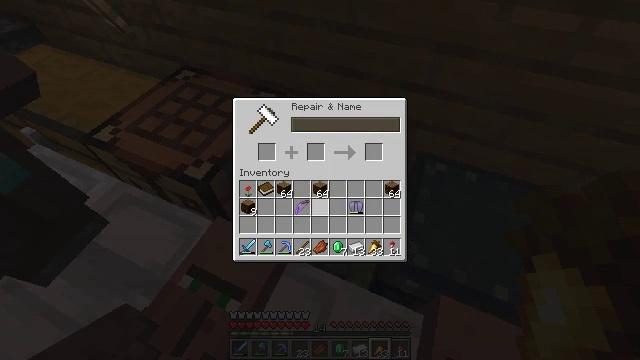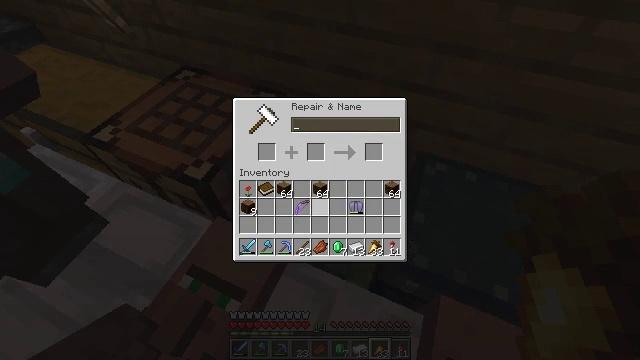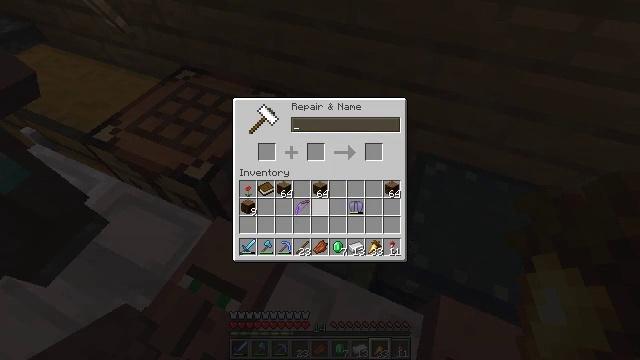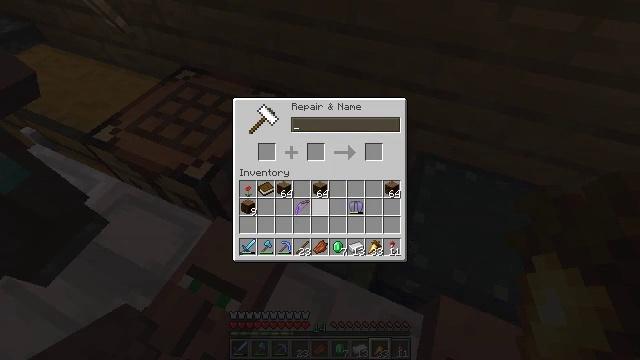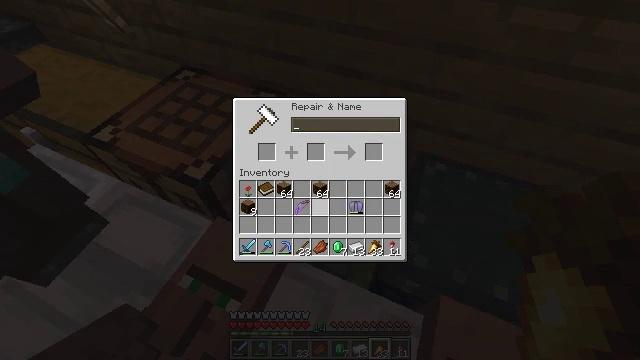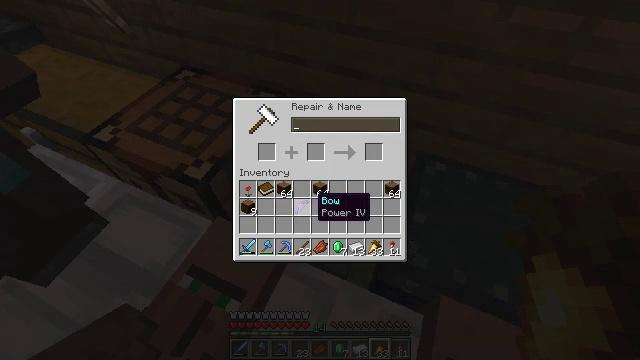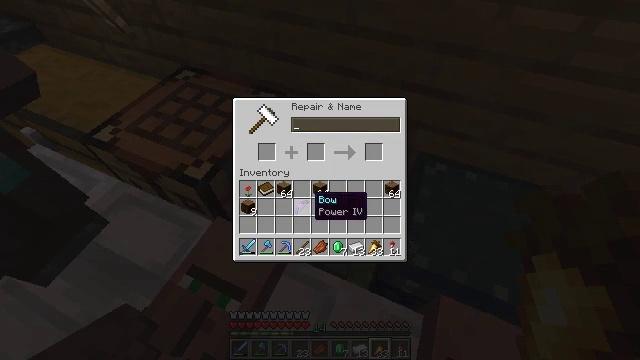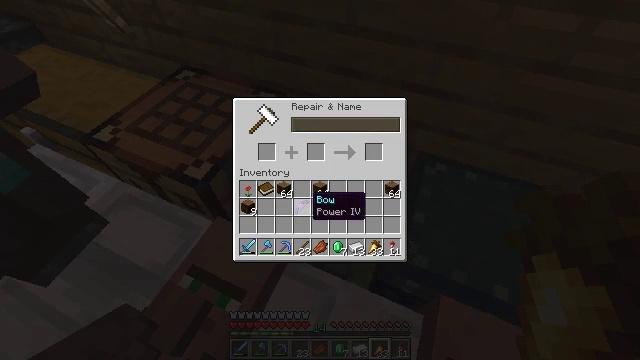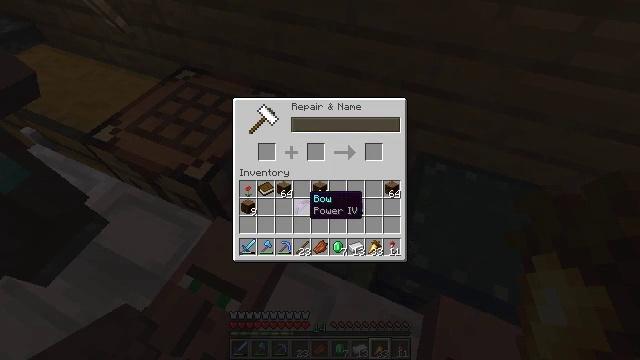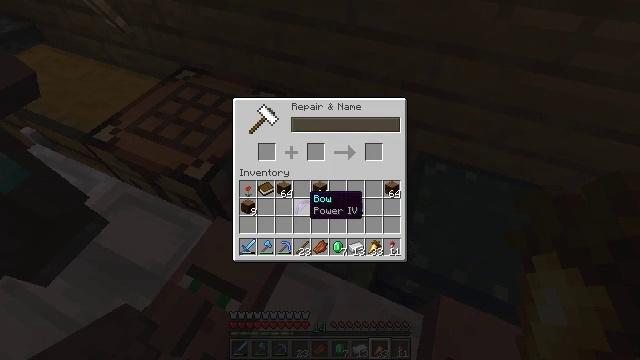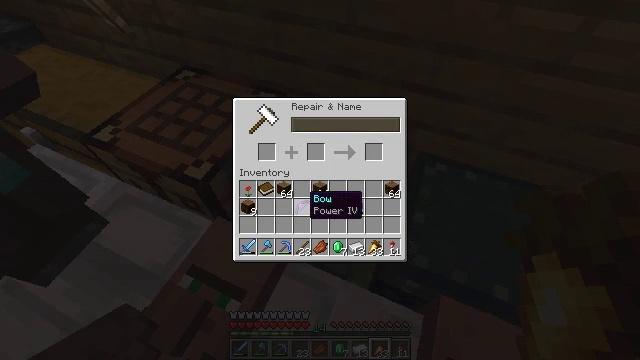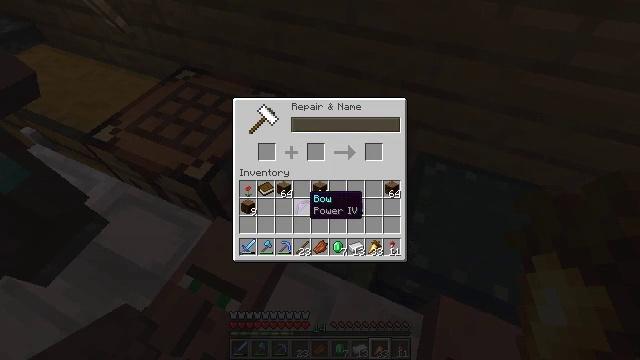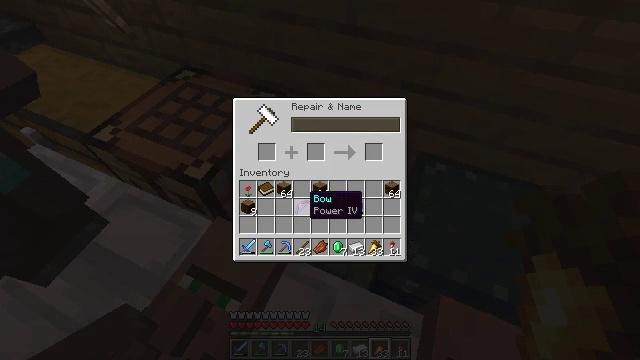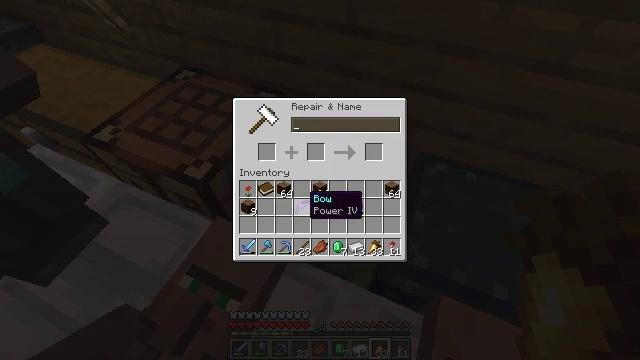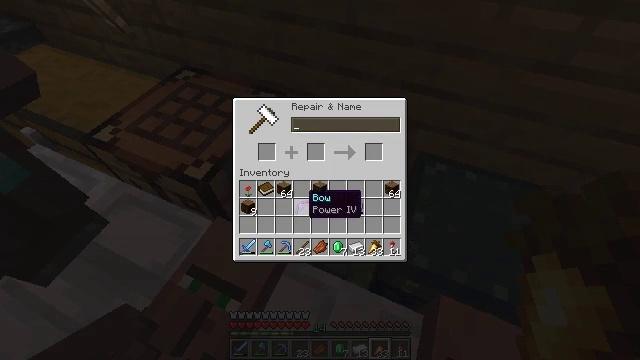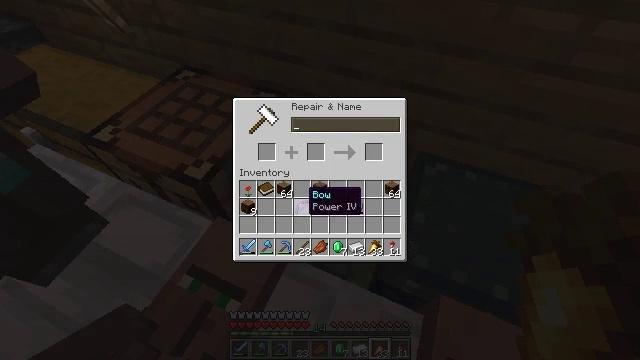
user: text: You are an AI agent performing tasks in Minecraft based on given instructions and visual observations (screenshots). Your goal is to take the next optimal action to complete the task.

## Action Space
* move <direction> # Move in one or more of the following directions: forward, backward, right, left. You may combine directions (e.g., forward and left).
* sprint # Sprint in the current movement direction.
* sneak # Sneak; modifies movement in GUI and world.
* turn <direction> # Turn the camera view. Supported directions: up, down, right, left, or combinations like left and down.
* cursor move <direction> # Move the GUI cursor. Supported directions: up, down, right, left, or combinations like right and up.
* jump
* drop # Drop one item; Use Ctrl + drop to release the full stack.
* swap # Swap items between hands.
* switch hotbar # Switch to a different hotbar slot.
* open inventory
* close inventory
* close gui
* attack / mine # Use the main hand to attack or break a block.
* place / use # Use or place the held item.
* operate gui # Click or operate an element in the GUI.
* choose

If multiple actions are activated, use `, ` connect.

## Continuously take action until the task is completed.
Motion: motion action
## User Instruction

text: Create an arrow in the crafting menu.
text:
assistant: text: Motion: no_op
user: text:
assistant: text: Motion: no_op
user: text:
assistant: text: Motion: no_op
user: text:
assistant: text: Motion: no_op
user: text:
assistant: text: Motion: no_op
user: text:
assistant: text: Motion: no_op
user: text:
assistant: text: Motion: no_op
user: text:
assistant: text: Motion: no_op
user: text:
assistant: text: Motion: no_op
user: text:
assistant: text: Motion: no_op
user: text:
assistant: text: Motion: no_op
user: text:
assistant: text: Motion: no_op
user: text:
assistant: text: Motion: no_op
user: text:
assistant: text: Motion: no_op
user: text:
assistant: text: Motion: no_op
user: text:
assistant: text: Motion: no_op
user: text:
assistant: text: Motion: no_op
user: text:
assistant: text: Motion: no_op
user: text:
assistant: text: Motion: no_op
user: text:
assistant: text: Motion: no_op
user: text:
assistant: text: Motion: no_op
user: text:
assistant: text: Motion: no_op
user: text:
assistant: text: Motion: no_op
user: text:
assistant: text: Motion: no_op
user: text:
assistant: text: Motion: no_op
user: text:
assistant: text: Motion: no_op
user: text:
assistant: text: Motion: cursor move right
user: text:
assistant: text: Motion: turn right and up, close gui
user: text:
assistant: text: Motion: turn right and up, open inventory
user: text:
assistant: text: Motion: turn right